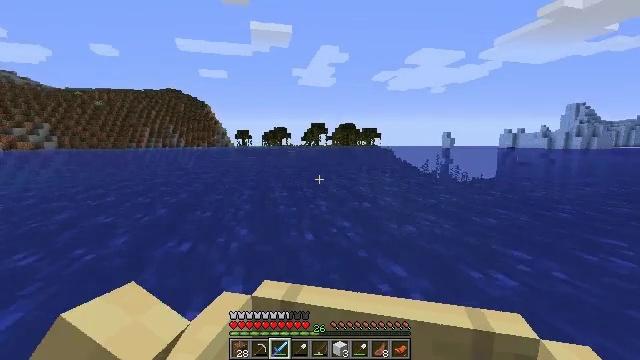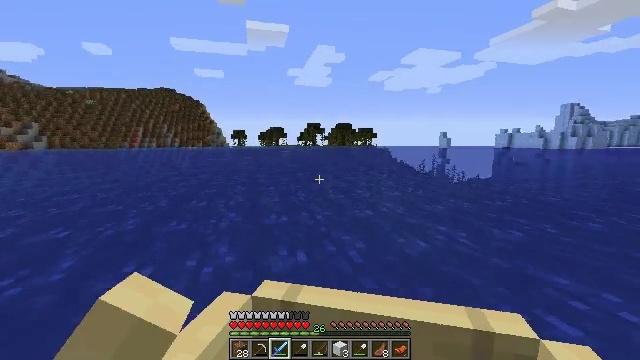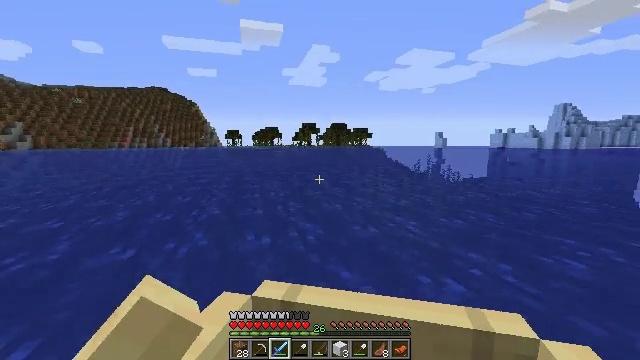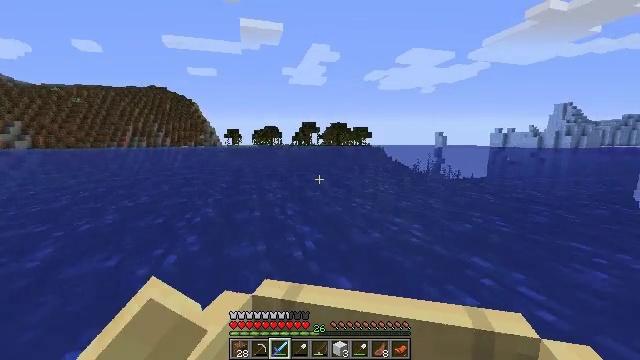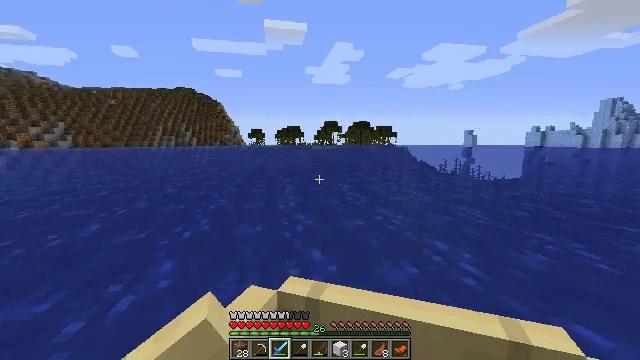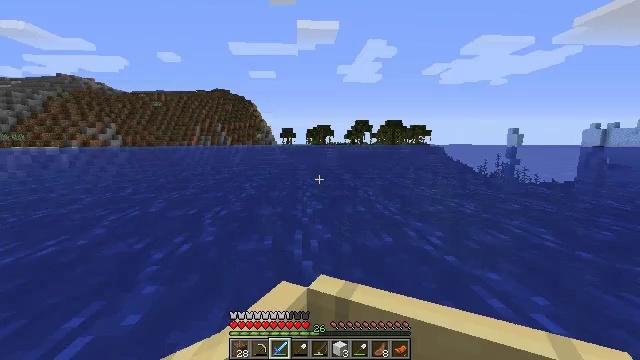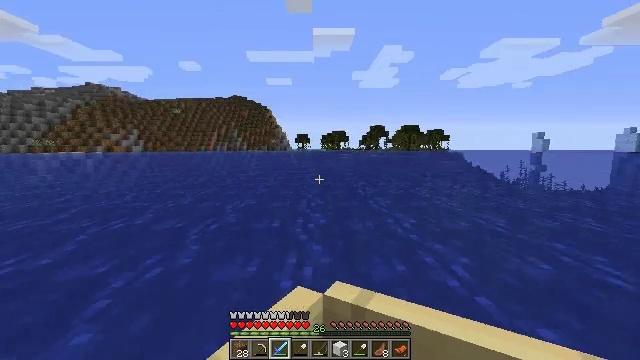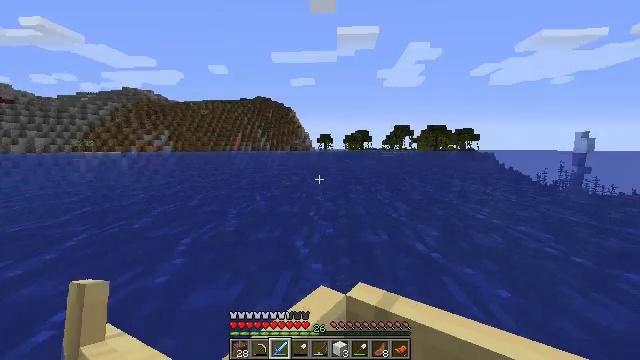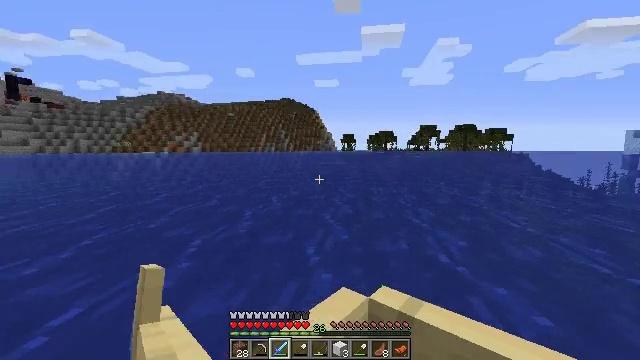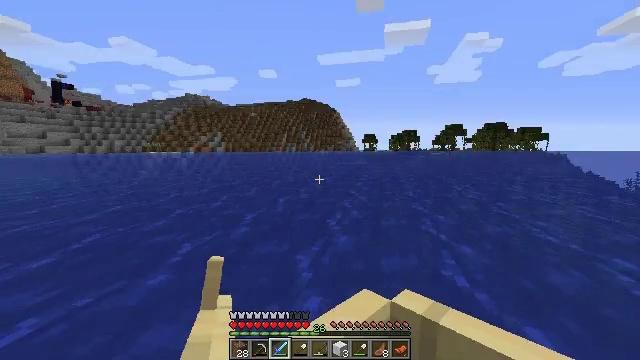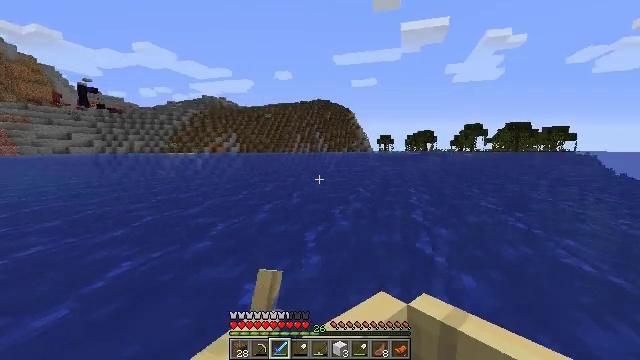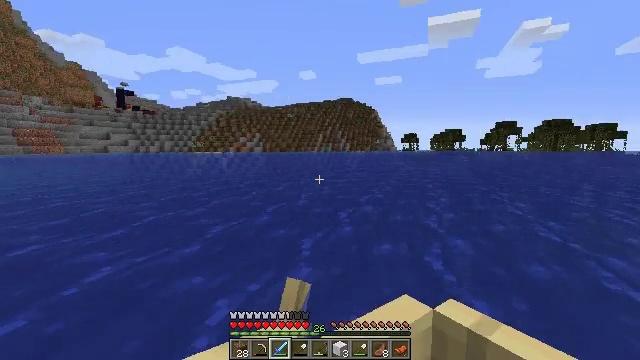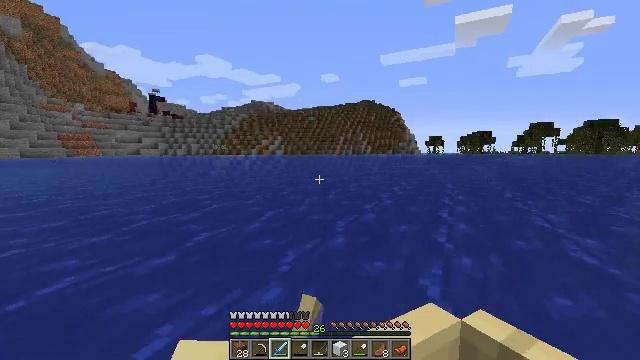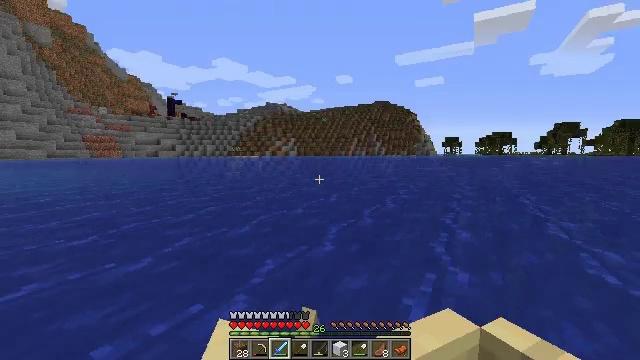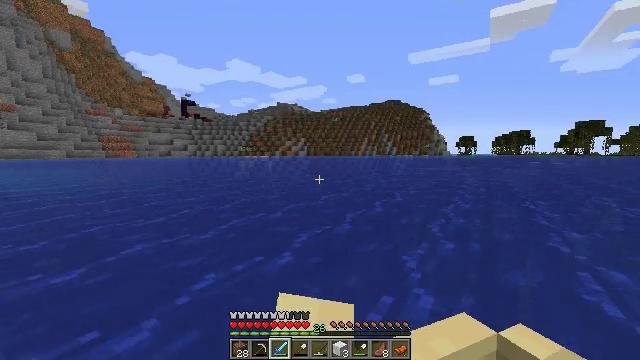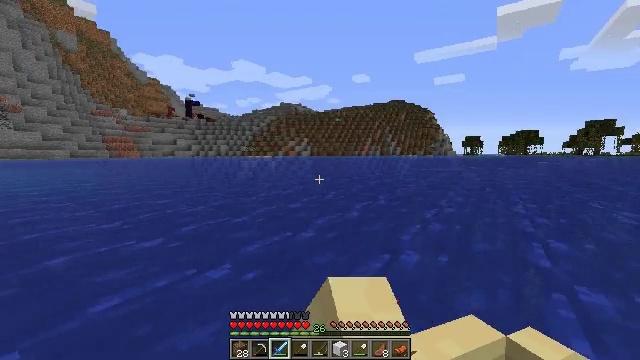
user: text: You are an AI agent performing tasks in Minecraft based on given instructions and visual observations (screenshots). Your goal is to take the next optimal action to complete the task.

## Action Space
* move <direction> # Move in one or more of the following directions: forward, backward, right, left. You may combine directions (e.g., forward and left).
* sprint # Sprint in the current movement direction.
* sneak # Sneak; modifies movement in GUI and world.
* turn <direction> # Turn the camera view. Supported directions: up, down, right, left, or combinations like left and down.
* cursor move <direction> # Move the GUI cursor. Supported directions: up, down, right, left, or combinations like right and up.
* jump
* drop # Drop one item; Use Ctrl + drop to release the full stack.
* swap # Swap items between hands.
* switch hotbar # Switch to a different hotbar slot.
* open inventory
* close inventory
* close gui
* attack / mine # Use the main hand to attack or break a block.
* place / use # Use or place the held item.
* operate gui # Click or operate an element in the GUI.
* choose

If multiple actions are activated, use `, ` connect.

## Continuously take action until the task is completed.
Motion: motion action
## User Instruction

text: Drop a lily pad.
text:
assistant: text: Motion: move forward
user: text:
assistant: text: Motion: move forward
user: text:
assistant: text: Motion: move forward
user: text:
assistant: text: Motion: move forward, turn left
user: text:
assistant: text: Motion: move forward, turn left
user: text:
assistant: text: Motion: move forward, turn left and up
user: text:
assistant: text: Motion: move forward, turn left
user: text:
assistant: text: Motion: move forward, turn left
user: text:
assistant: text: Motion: move forward, turn left
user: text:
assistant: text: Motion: move forward, turn left
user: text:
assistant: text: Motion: move forward, turn left
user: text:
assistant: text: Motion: move forward, turn left
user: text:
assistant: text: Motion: move forward, turn left
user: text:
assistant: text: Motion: move forward, turn left
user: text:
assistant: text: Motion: move forward, turn left
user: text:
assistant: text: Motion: move forward
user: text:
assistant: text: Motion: move forward
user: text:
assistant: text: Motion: move forward
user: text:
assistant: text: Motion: move forward
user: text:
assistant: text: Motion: move forward, turn left
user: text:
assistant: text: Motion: move forward, turn left
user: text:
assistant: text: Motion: move forward, turn left and up
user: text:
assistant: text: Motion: move forward, turn up
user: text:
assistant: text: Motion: move forward
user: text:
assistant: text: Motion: move forward
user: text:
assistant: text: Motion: move forward
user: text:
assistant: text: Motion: move forward
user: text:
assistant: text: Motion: move forward
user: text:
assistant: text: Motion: move forward
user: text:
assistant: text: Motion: move forward